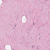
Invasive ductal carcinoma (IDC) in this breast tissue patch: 1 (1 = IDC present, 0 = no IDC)